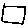
Label: square